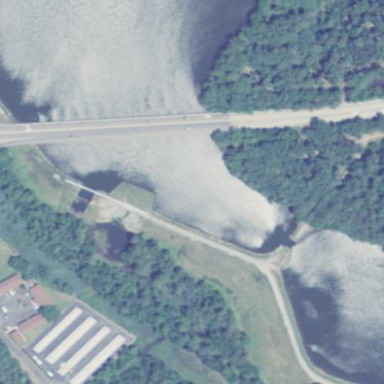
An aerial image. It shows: Dam along waterway.